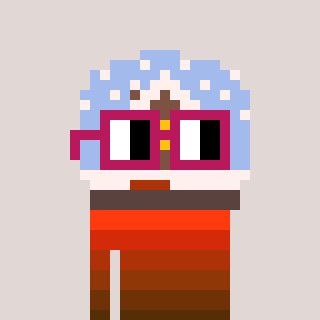
a pixel art character with square dark red glasses, a snow globe-shaped head and a grayscale-colored body on a warm background